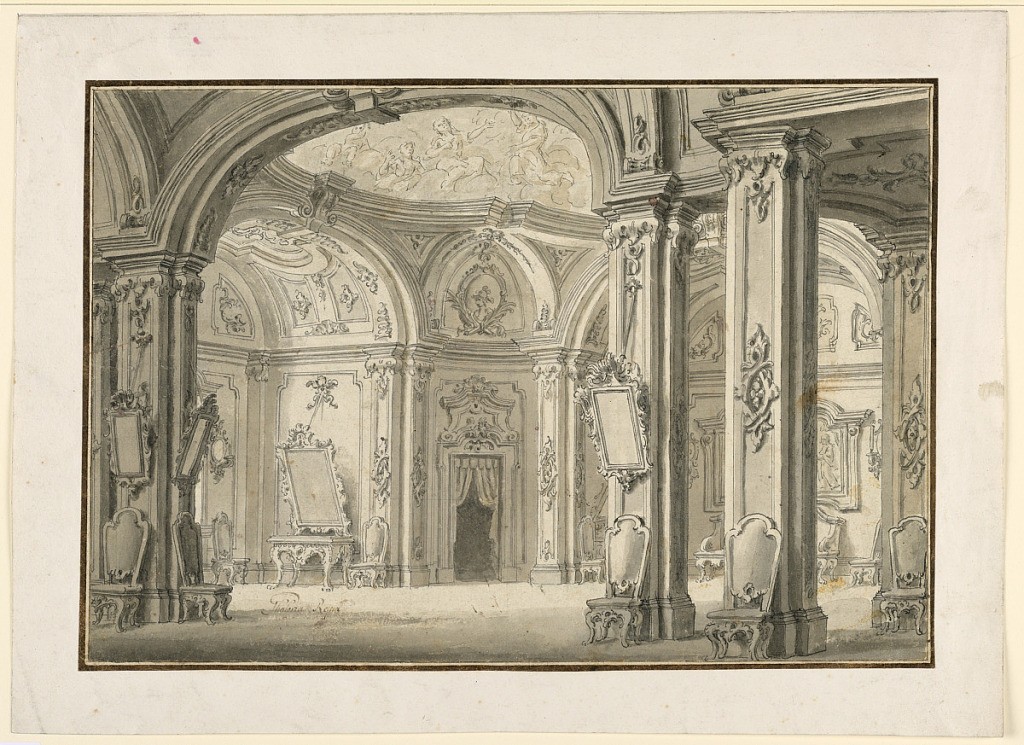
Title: Stage Design: Gallery in a Palace
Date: ca. 1750
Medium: Pen and black ink, brush and wash on laid paper
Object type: Drawing
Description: Horizontal rectangle showing a view into an elaborately decorated hall with several recesses,a painted dome. Mirrors and high backed chairs line each wall.